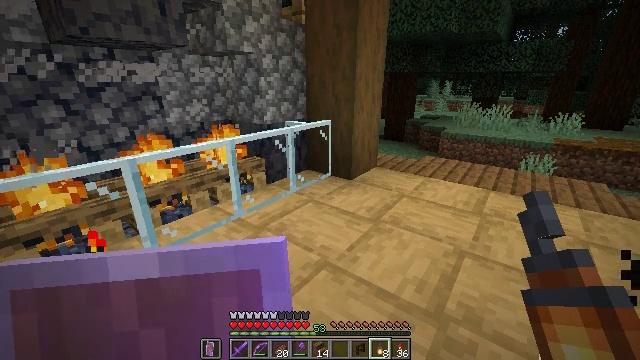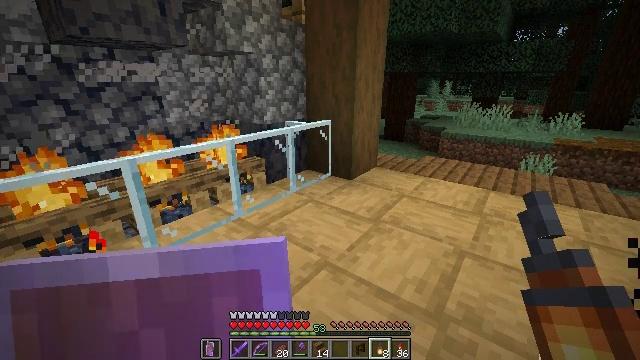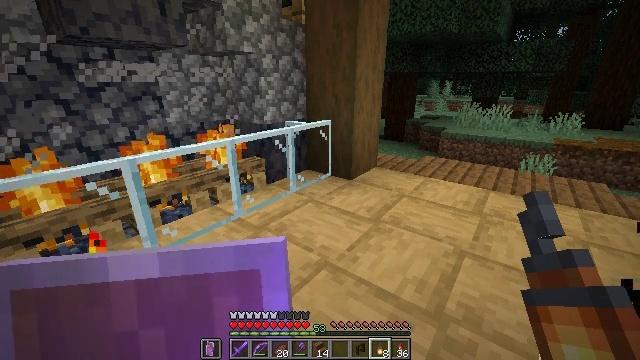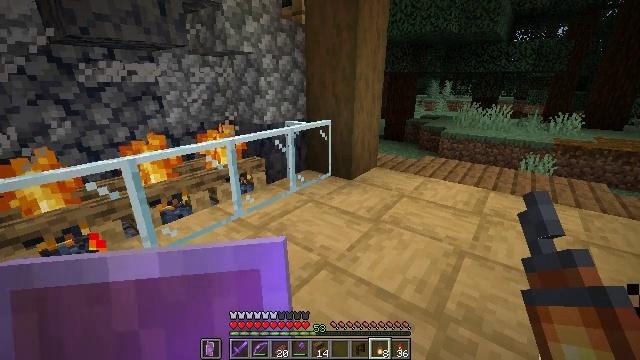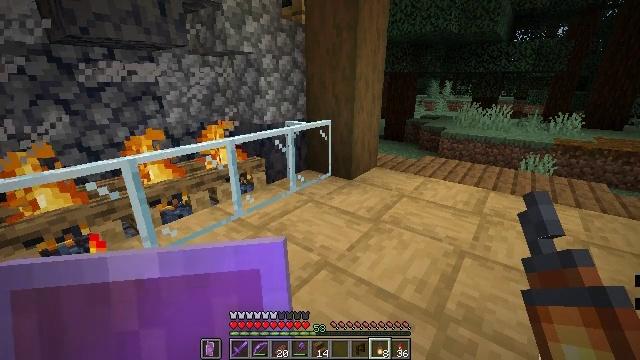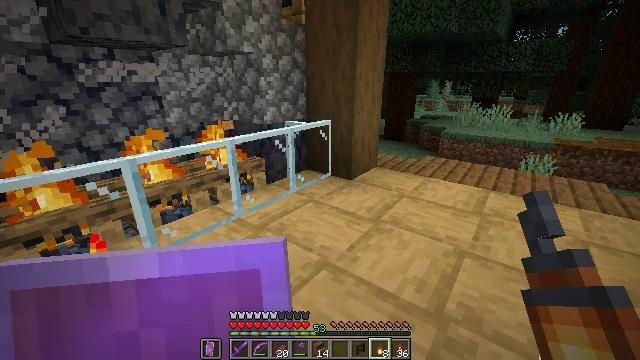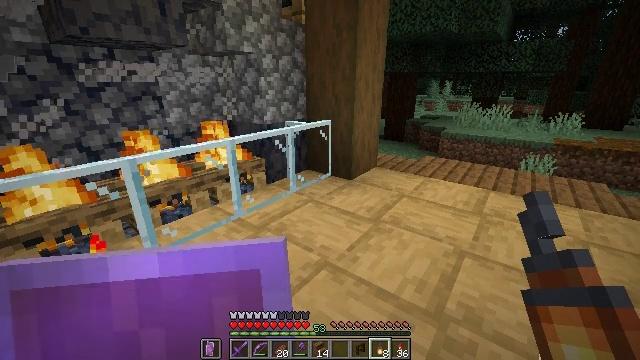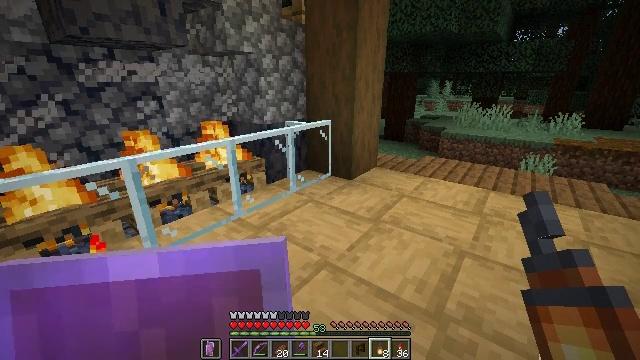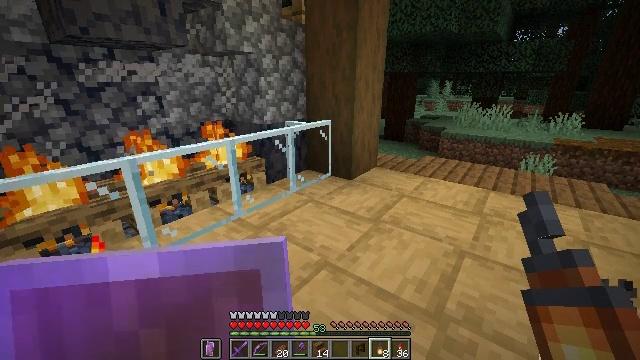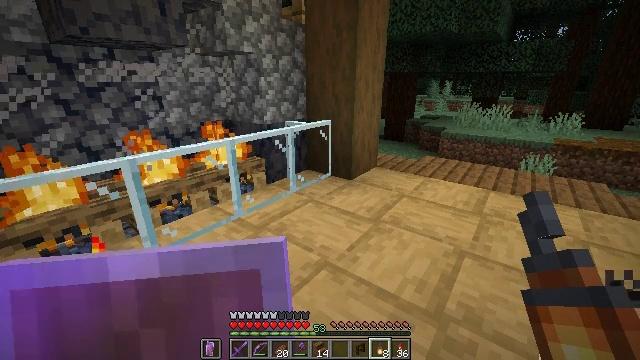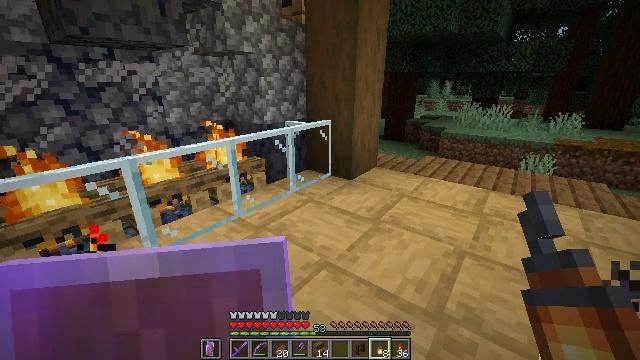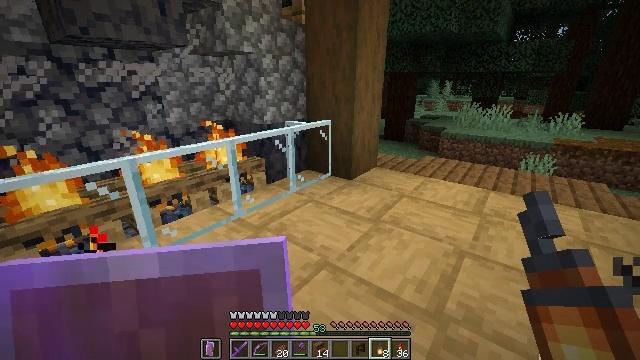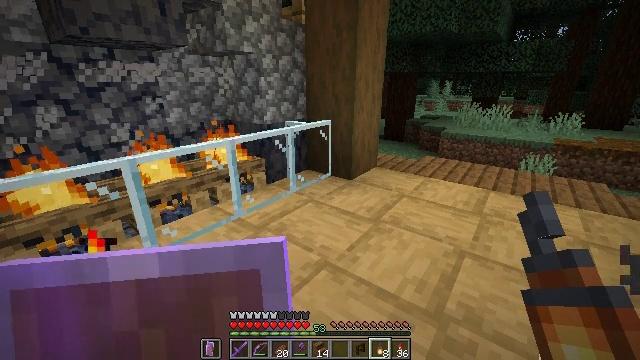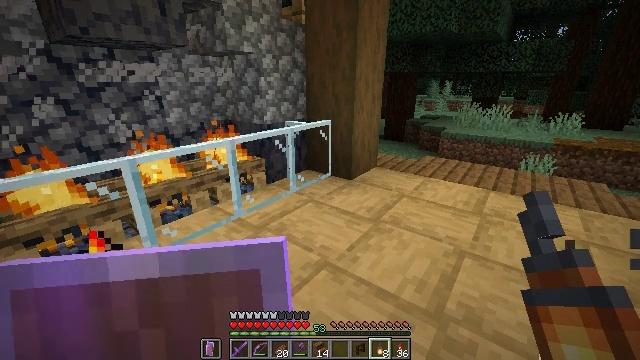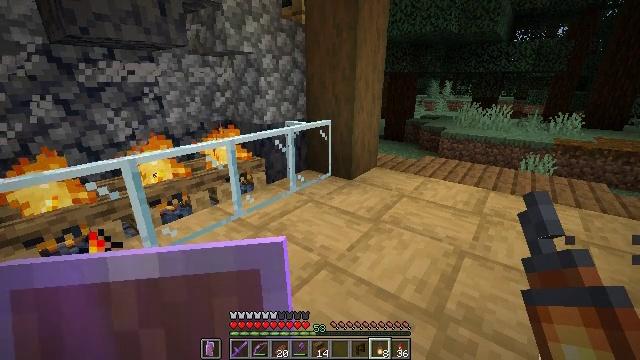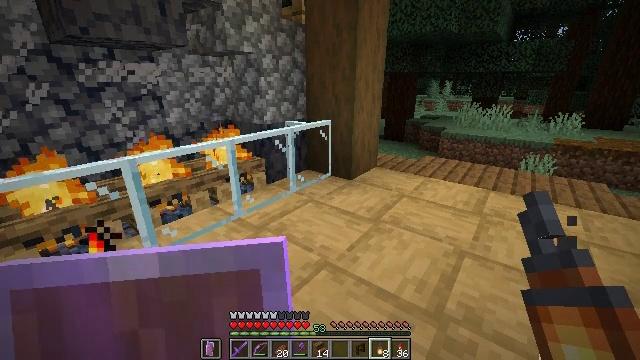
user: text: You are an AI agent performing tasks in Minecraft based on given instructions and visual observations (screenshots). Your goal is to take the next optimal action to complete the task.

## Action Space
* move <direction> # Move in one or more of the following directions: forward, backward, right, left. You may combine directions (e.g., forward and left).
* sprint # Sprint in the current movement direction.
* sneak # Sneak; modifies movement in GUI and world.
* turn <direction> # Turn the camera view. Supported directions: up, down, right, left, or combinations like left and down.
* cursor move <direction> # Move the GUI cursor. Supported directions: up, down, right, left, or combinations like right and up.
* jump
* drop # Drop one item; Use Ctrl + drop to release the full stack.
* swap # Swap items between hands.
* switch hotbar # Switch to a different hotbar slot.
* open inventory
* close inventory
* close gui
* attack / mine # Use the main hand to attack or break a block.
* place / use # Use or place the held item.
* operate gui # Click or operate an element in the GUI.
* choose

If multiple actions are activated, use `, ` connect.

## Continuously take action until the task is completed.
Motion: motion action
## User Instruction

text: Break the campfire to put it in your inventory.
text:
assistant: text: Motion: no_op
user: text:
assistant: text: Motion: no_op
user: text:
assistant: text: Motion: no_op
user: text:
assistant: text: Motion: no_op
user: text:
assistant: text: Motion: no_op
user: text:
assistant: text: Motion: no_op
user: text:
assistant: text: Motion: no_op
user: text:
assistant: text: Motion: no_op
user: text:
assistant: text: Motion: no_op
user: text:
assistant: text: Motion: no_op
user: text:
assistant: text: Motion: no_op
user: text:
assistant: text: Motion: no_op
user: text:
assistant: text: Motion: no_op
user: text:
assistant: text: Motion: no_op
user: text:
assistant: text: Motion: no_op
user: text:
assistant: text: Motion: no_op
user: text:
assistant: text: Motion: no_op
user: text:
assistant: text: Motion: no_op
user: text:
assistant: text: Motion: no_op
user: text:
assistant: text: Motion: no_op
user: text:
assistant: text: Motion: no_op
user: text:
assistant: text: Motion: no_op
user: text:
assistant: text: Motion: no_op
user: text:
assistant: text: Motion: no_op
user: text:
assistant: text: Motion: no_op
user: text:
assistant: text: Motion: no_op
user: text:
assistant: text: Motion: no_op
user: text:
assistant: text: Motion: no_op
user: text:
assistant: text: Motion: no_op
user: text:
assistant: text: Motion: no_op